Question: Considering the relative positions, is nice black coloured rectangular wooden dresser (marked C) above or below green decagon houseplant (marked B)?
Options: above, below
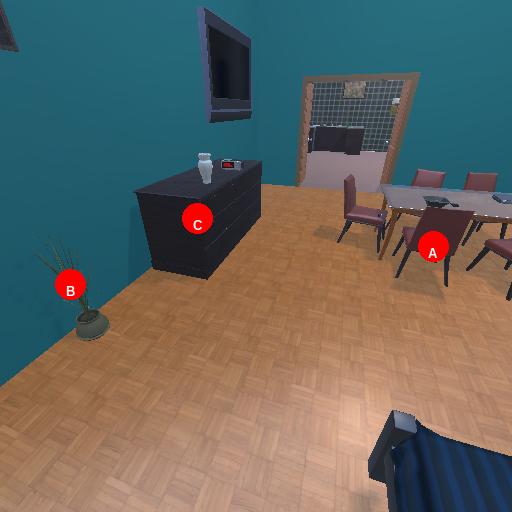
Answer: above